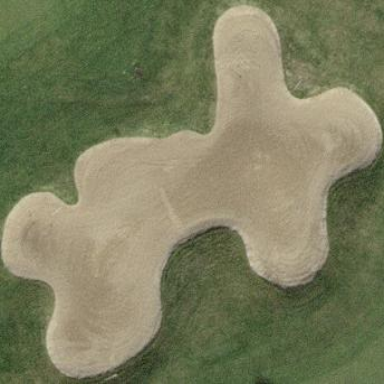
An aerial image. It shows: Sandy area is golf bunker.